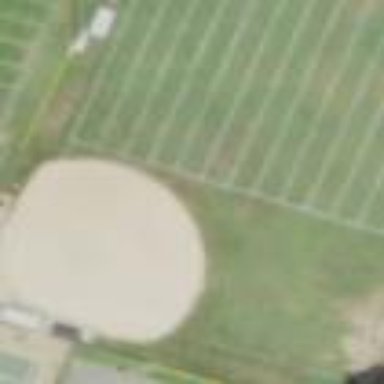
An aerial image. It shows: Baseball pitch for leisure land.